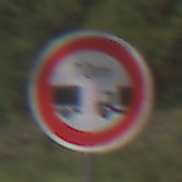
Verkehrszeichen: VerbotUnterschreitenMindestabstand
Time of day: Midday
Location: Outdoor (Nature)
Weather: PartlyCloudy
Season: NotSpecified
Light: Natural